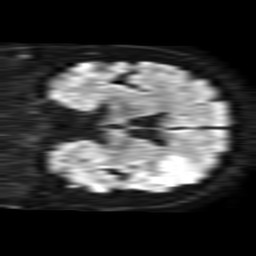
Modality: TRACE
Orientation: coronal
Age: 67
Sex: male
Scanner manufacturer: philips
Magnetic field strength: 1.5 T
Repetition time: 3.395 s
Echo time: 0.06922 s